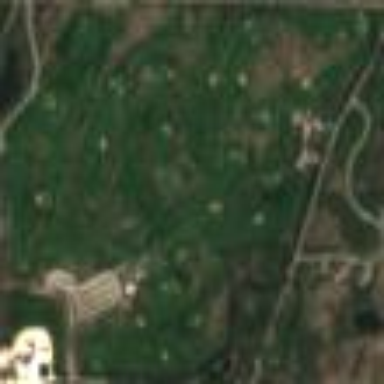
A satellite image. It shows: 18-hole golf course categorized under leisure land.